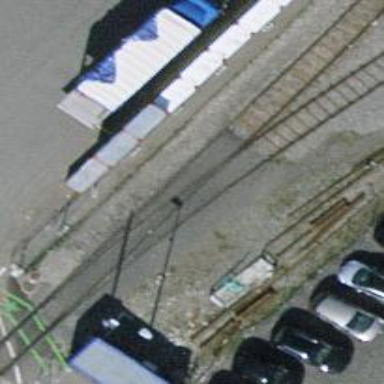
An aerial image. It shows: Single-track spur railway line.